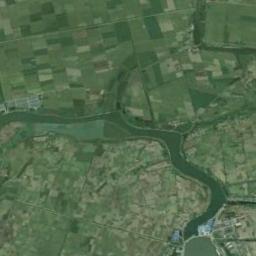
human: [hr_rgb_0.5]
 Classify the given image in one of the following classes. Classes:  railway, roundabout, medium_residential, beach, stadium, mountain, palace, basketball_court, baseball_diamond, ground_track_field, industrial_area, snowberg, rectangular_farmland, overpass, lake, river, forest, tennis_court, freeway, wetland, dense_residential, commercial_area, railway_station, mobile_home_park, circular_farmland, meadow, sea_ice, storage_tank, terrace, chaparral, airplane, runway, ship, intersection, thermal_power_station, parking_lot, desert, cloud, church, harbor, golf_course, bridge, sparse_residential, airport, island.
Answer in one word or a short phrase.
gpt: river